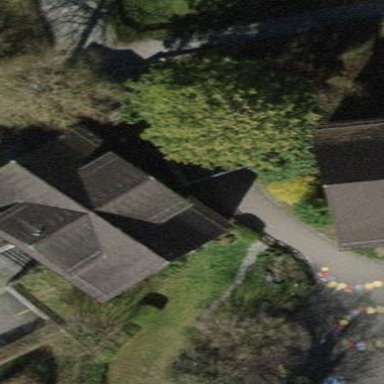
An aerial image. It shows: Kindergarten building.